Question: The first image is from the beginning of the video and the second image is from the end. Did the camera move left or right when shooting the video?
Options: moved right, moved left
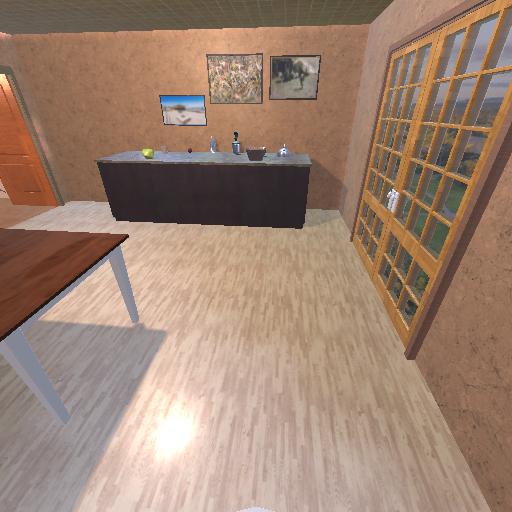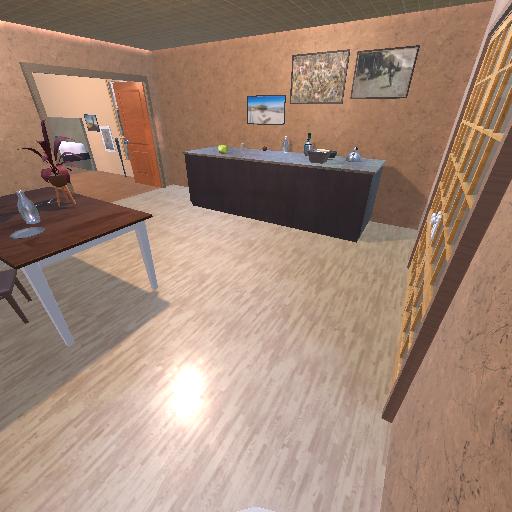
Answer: moved right